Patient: sex F, age 59
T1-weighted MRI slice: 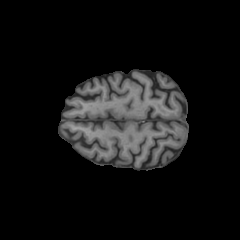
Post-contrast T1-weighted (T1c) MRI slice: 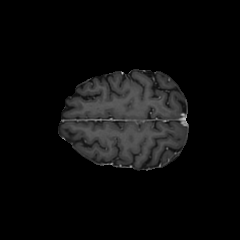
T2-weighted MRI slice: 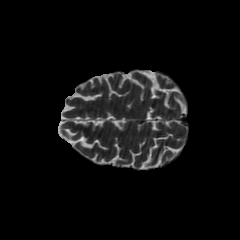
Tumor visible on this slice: no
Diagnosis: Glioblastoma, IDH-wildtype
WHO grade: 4